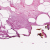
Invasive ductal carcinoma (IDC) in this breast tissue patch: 0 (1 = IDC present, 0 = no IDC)